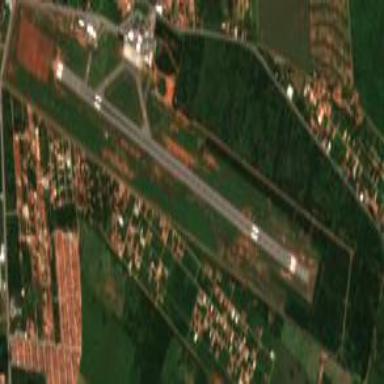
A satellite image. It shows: Public aerodrome or airport.